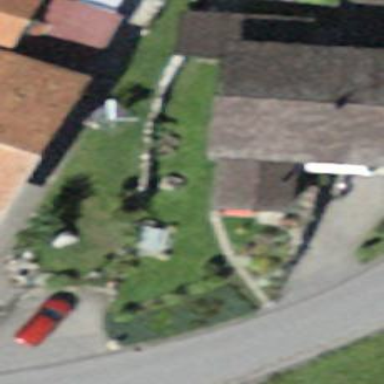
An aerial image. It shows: Simple and straightforward house.